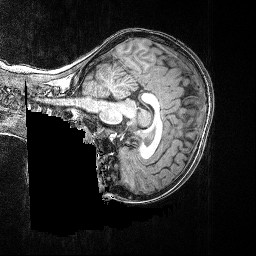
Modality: T1w
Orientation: sagittal
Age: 84
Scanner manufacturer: siemens
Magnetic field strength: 3 T
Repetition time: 2.5 s
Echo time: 0.00347 s